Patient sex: F
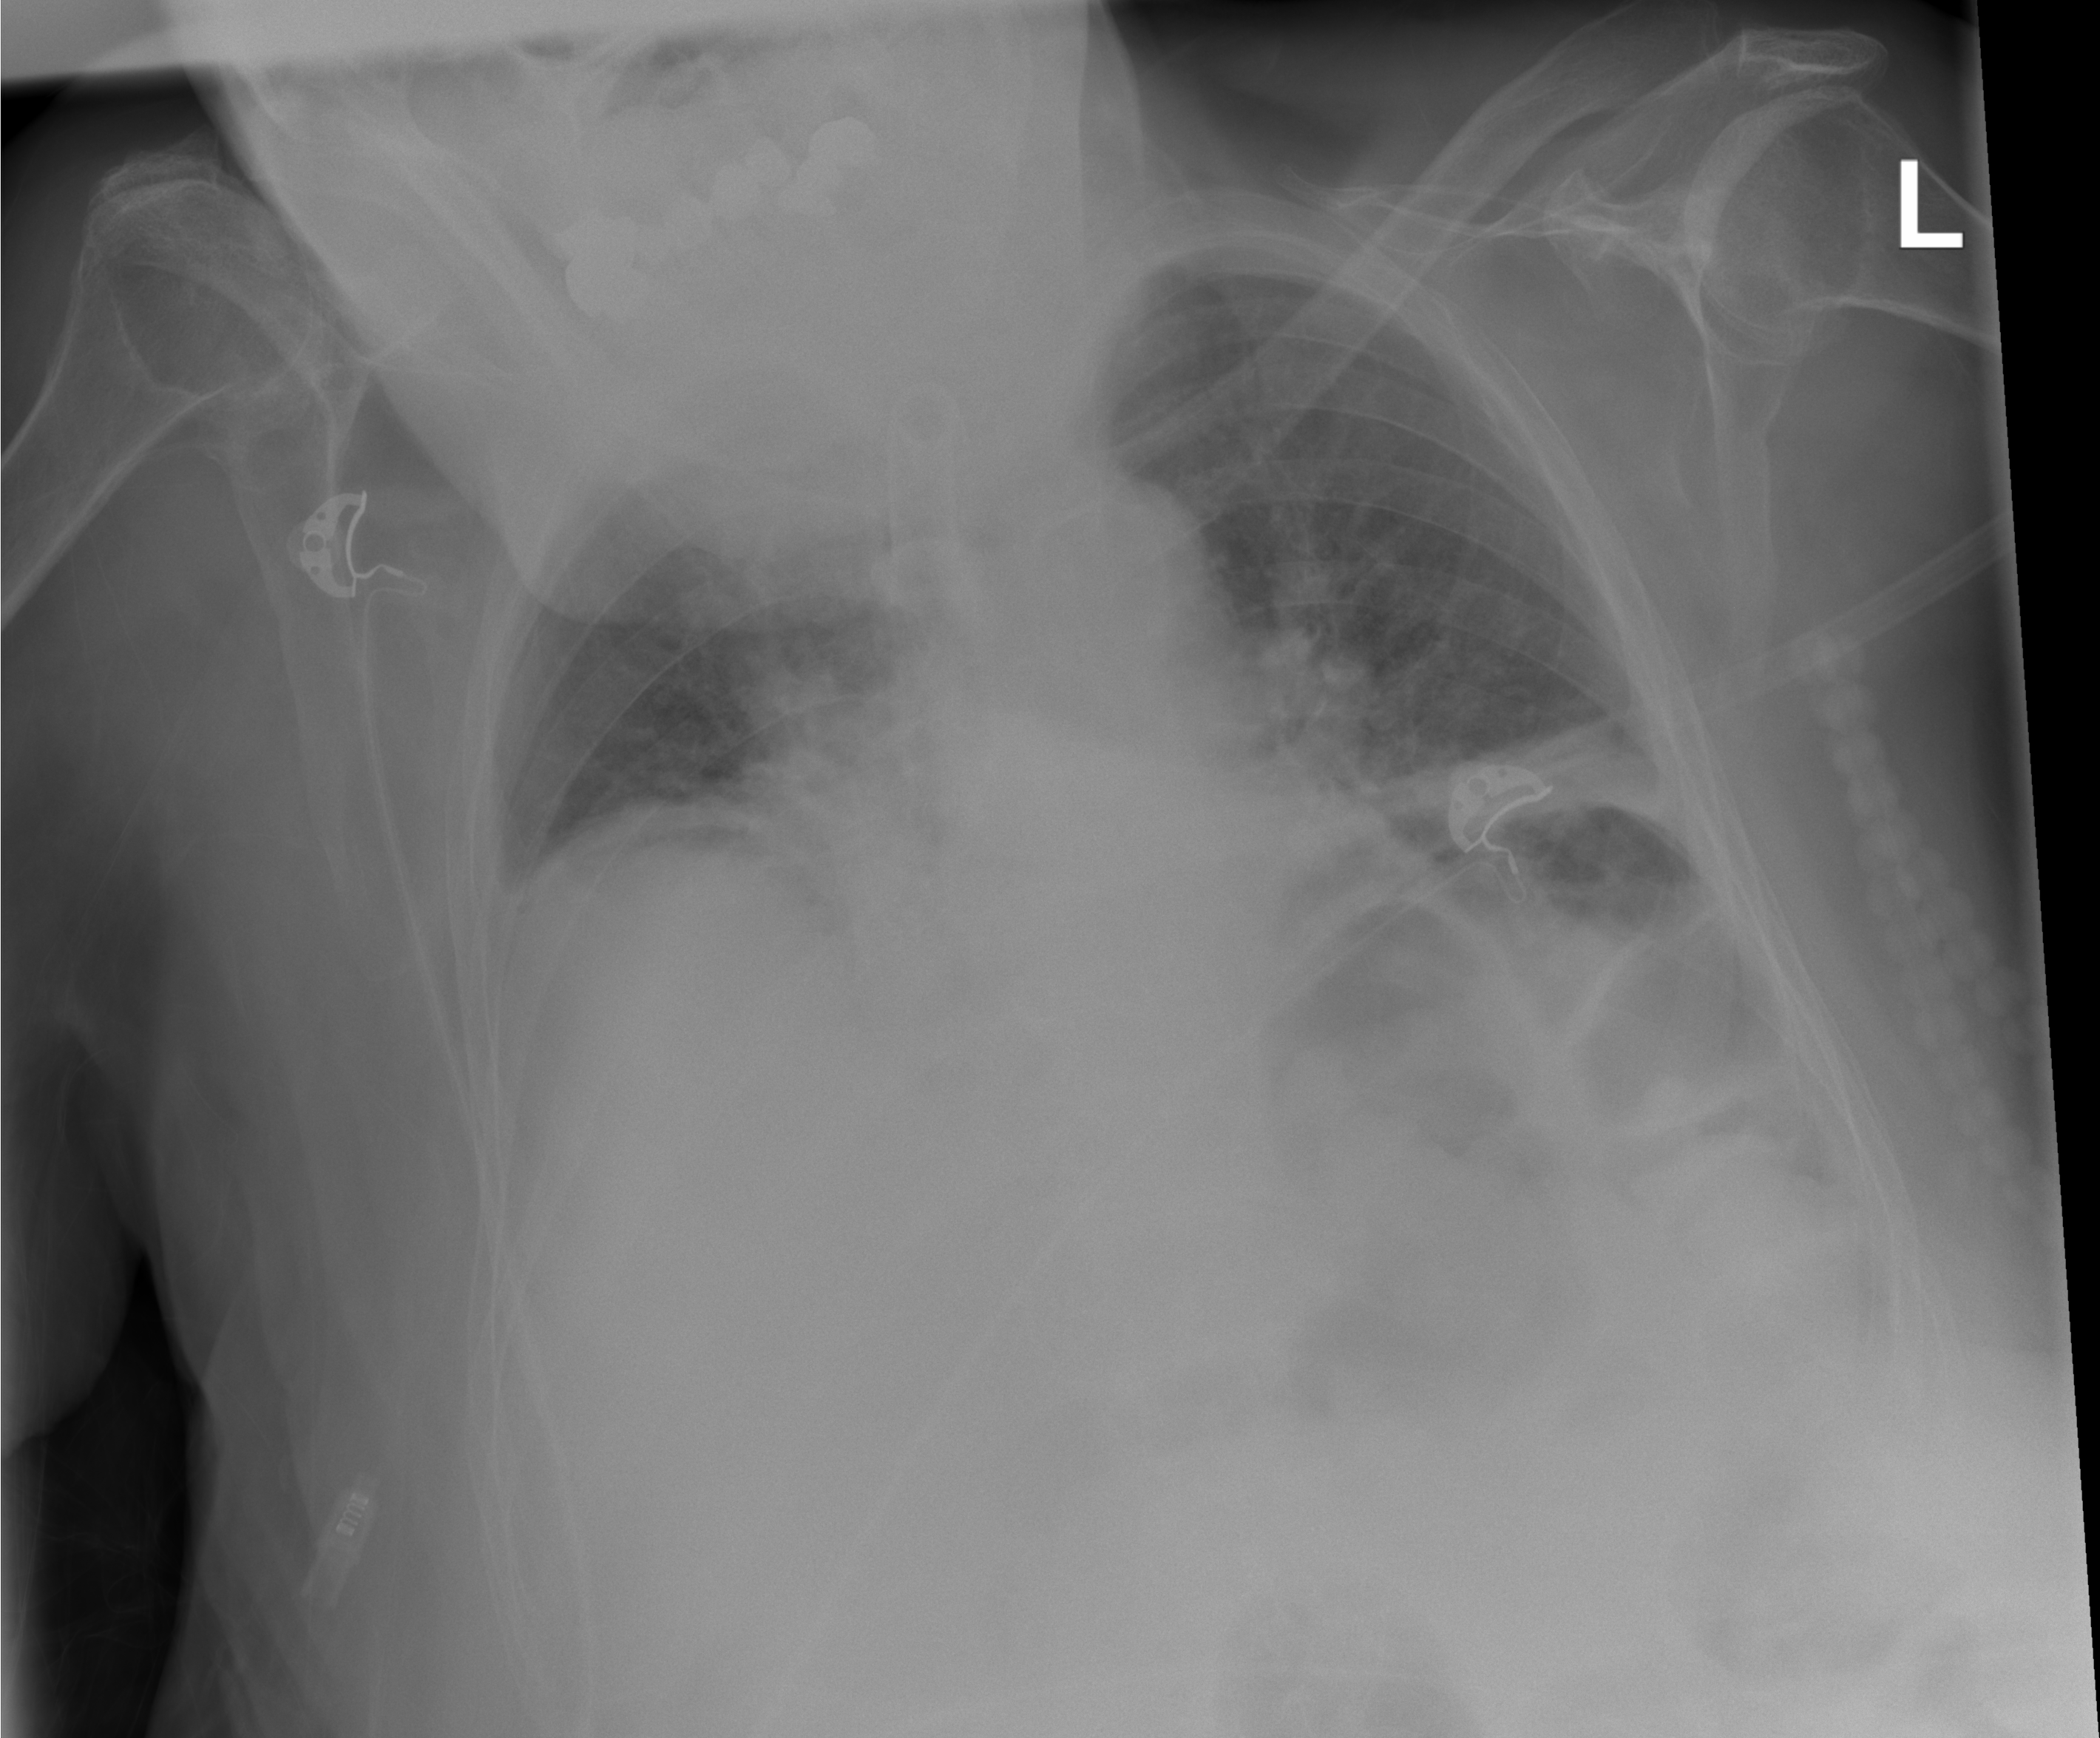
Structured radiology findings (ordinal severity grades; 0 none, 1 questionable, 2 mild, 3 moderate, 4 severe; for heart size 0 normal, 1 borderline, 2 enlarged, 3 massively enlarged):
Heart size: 1
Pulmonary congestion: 2
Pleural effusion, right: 1
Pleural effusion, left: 1
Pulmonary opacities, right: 2
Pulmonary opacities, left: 2
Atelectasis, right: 2
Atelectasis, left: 2